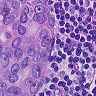
Metastatic tissue present: yes